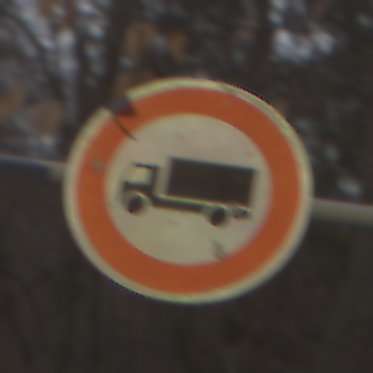
Verkehrszeichen: VerbotFuerKraftfahrzeugeUeberDreiKommaFuenfTonnen
Umgebung: Outdoor, Nature
Tageszeit: Midday
Wetter: Overcast
Licht: Natural
Jahreszeit: Autumn
Kontrast: LowContrast